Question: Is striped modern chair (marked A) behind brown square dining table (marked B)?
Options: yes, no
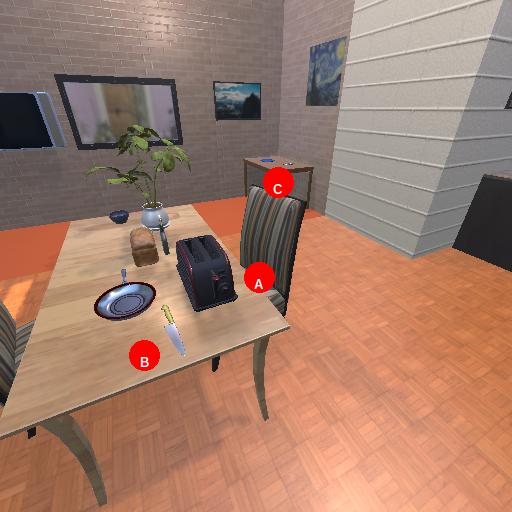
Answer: yes